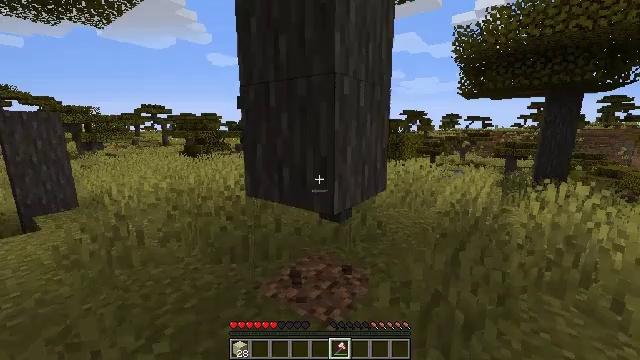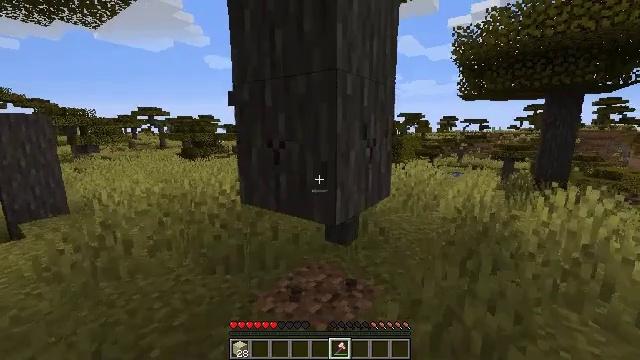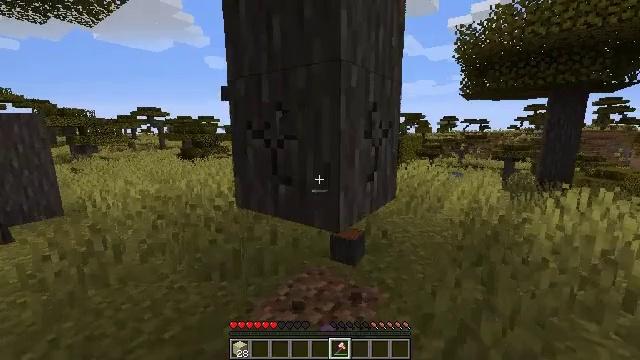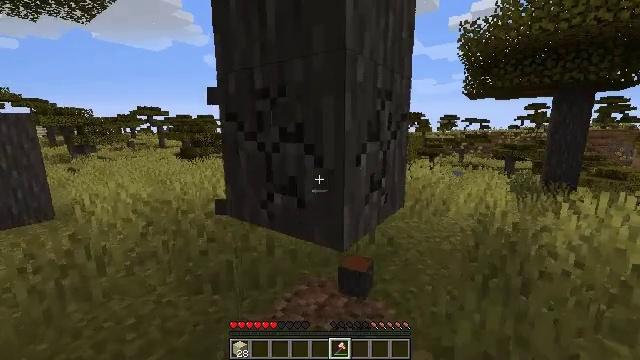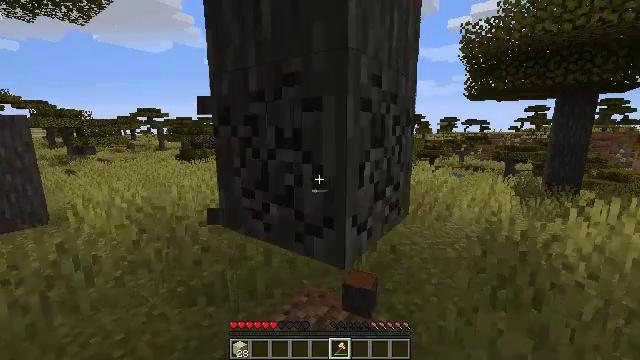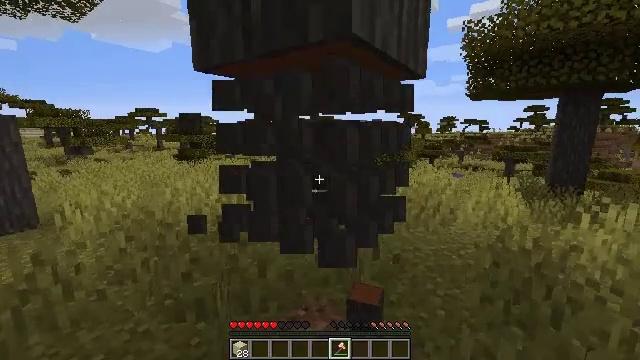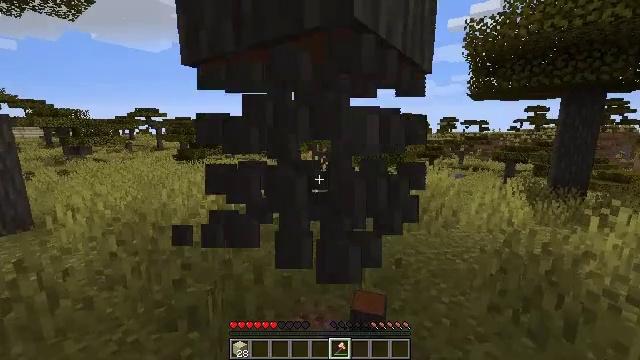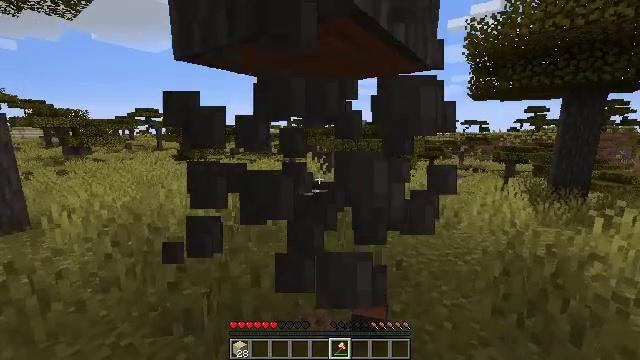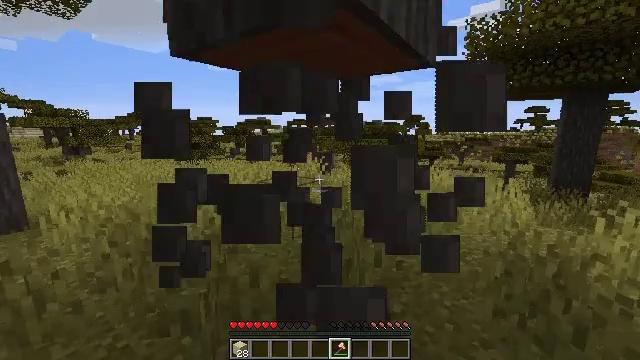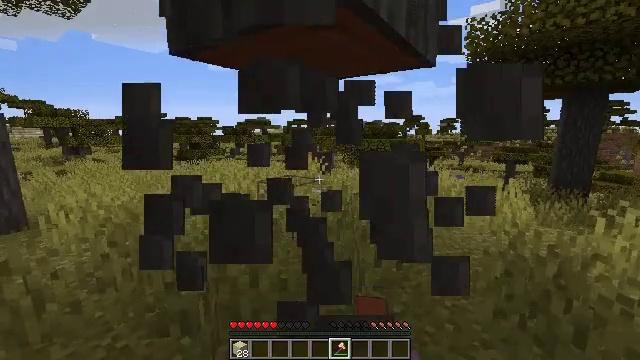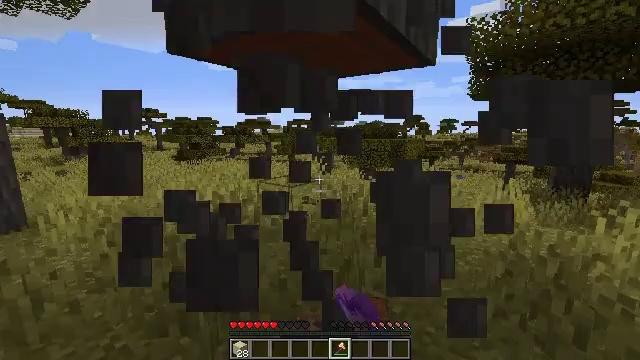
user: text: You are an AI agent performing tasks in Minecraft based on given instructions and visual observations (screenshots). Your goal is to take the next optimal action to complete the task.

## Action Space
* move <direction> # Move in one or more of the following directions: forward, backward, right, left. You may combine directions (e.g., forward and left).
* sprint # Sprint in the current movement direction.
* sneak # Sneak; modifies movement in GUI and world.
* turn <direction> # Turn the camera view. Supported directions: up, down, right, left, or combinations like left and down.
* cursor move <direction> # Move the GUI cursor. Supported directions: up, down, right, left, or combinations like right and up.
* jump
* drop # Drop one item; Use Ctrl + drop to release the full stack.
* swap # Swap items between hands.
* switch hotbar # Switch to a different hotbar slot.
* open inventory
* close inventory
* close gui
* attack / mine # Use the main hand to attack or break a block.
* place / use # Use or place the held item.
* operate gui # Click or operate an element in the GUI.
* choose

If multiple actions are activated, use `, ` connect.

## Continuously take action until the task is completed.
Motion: motion action
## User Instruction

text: Harvest the acacia log from the forest.
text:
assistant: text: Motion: move forward, attack / mine
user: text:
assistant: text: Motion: move forward, attack / mine
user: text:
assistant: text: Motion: move forward, attack / mine
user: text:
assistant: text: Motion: move forward, attack / mine
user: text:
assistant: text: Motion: attack / mine
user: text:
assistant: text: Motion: attack / mine
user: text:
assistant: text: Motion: attack / mine
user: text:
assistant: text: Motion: attack / mine
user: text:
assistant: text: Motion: attack / mine
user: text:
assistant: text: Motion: attack / mine
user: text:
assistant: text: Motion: attack / mine